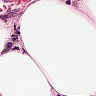
Metastatic tissue present: yes